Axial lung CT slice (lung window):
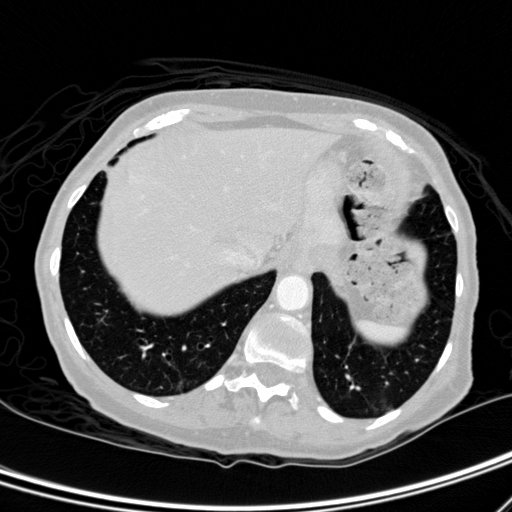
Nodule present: no